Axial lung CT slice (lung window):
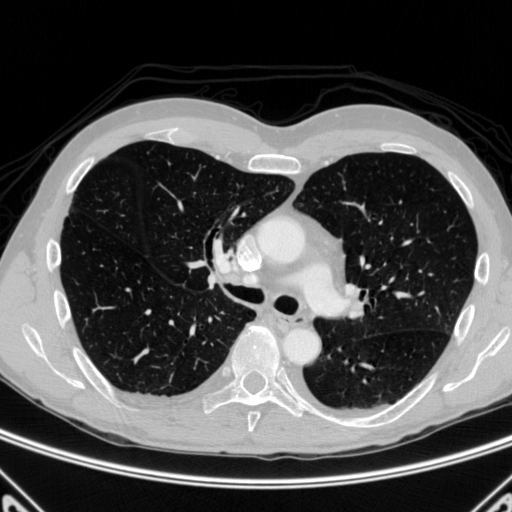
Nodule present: no